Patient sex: M
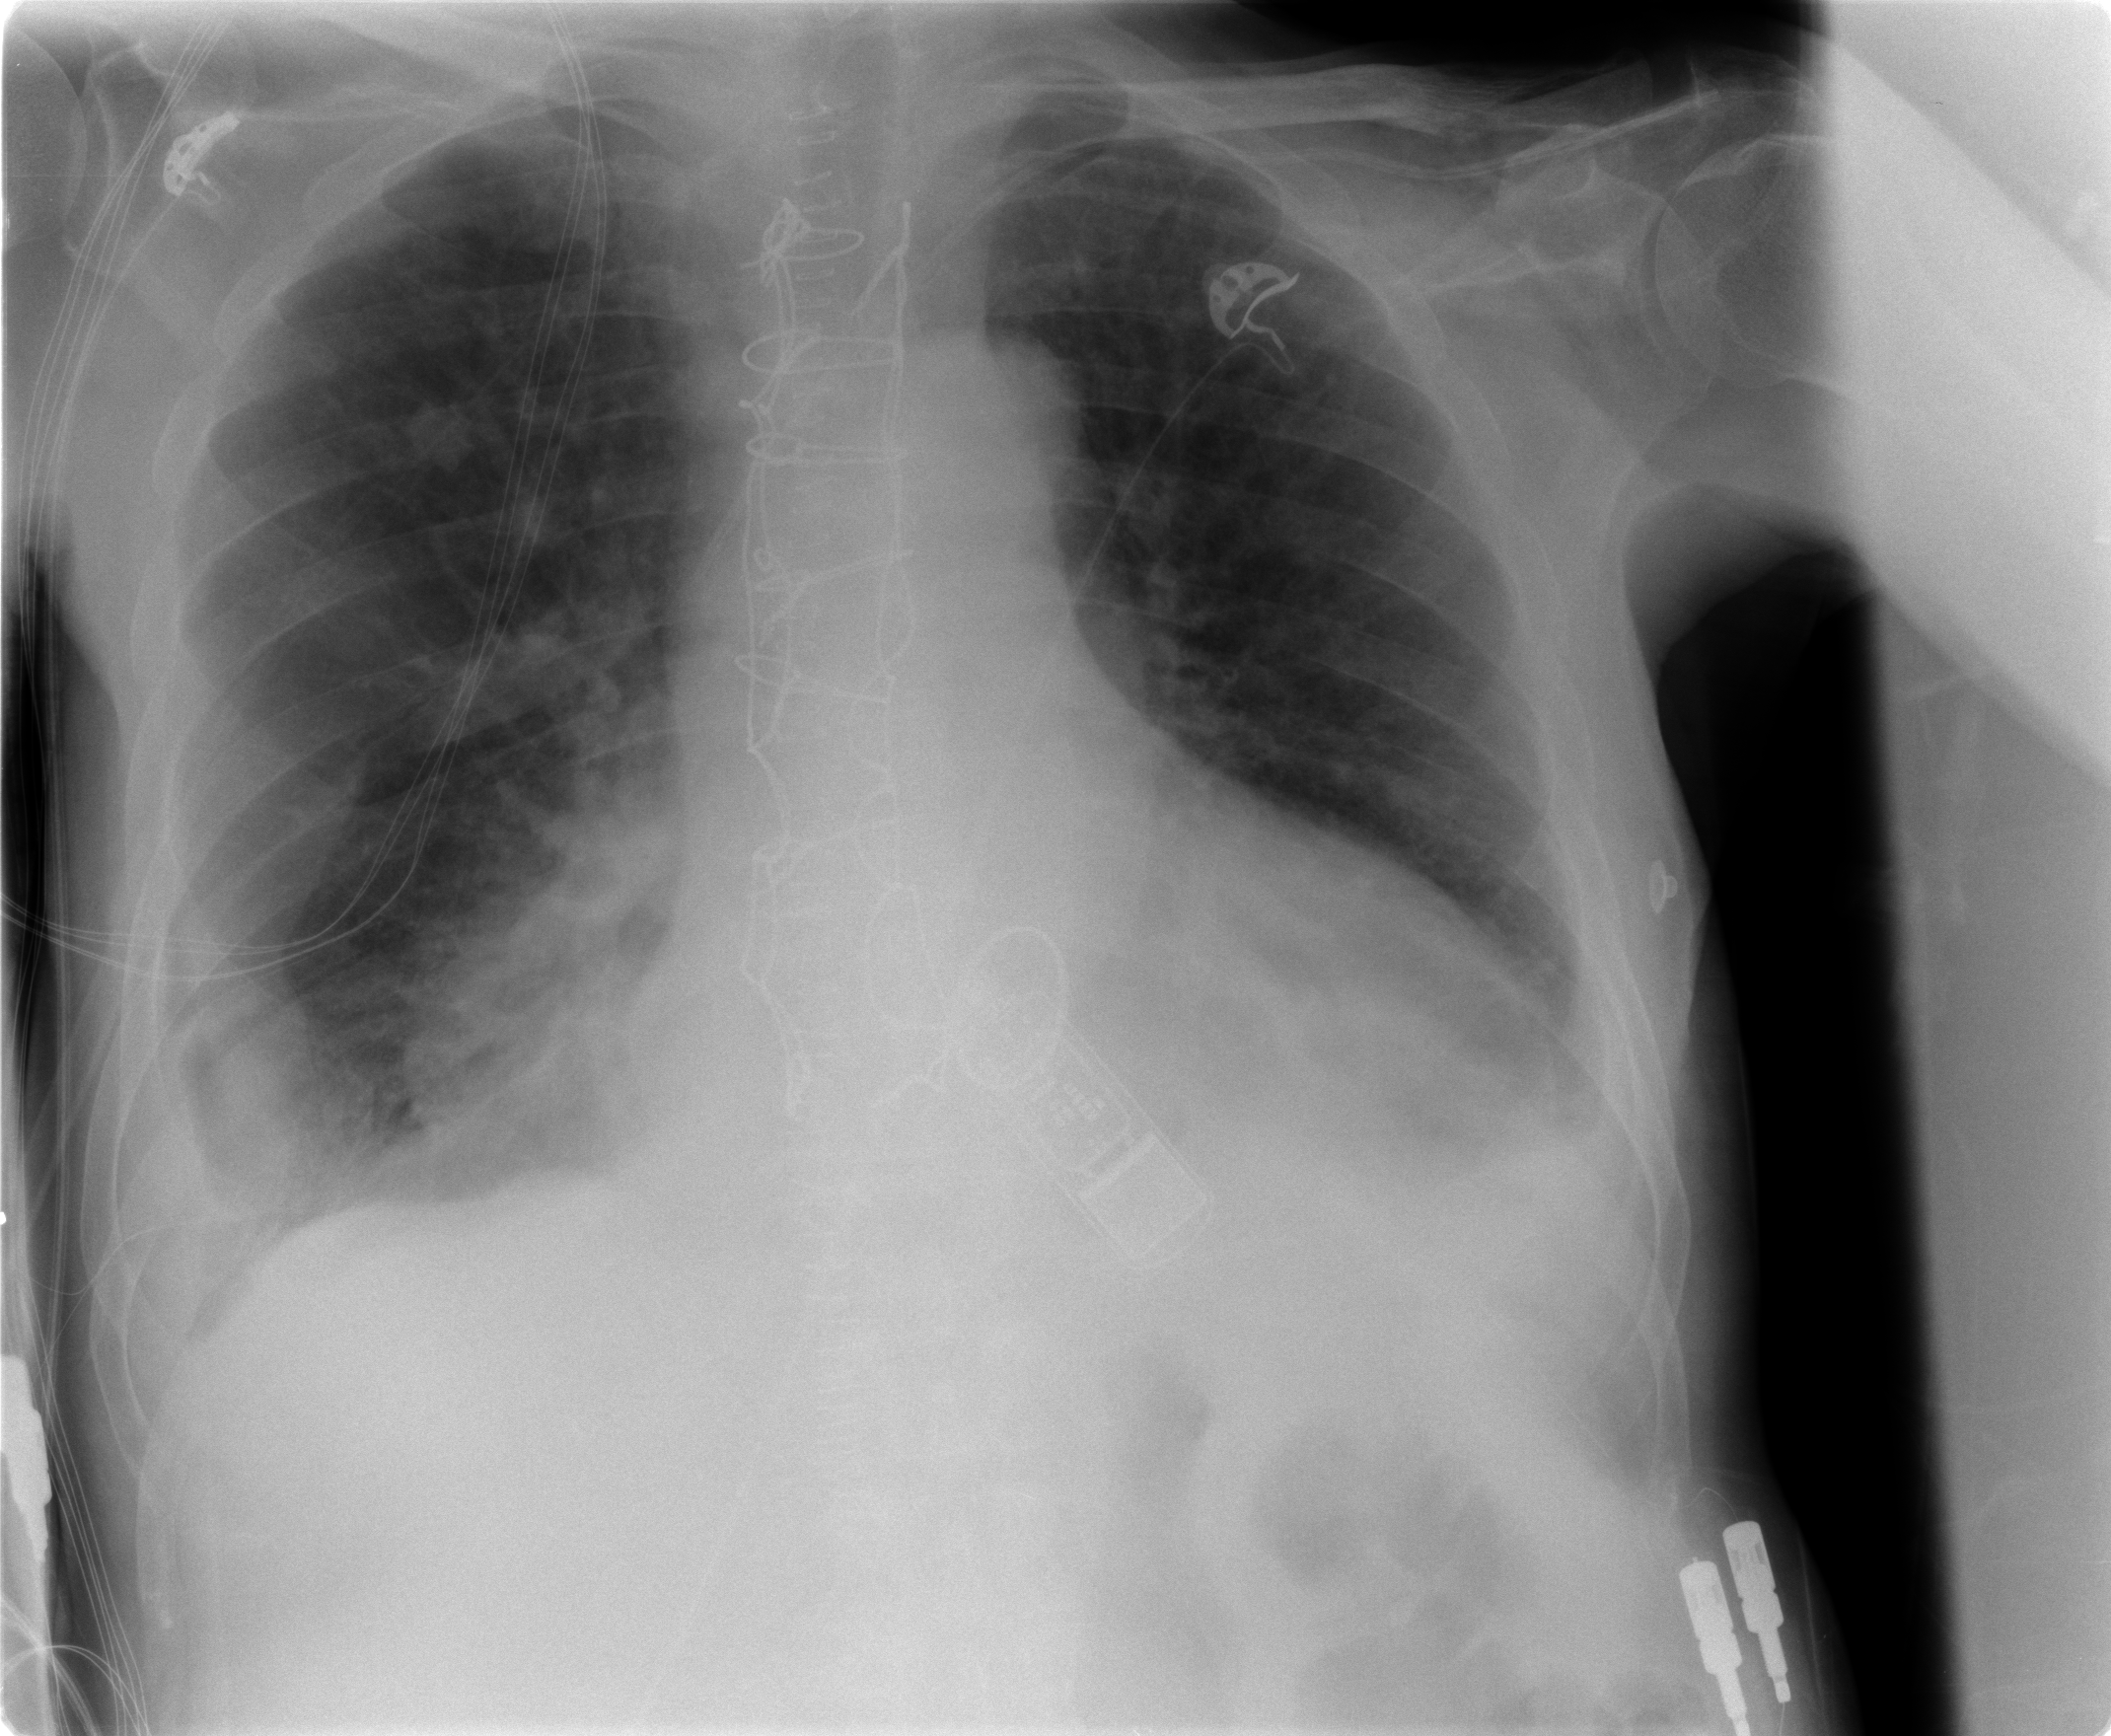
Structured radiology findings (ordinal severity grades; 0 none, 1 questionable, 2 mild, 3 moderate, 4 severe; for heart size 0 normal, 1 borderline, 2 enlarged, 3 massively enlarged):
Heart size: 2
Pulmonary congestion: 2
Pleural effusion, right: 2
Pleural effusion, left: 2
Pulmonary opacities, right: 2
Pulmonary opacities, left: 0
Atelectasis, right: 2
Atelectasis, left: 2